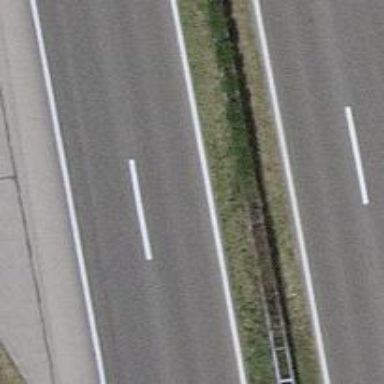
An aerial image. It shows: Asphalt motorway.